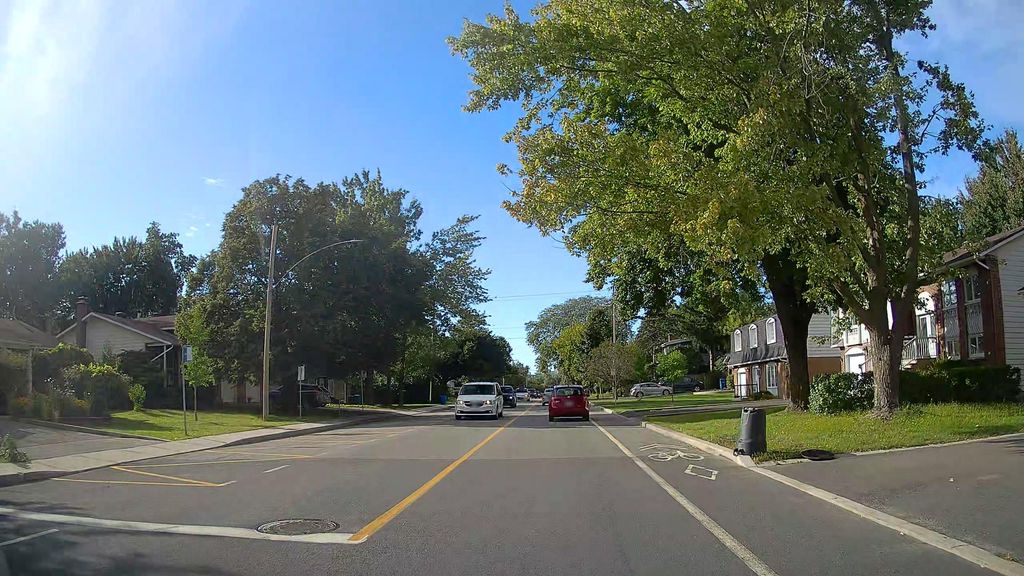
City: montreal